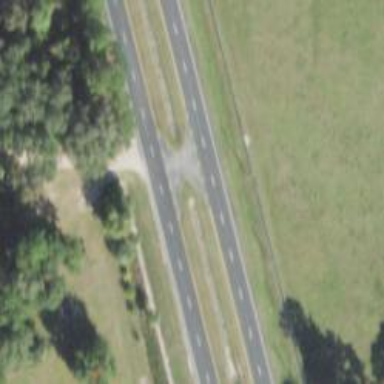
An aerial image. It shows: Primary link highway with asphalt surface.